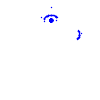
Particle: pion